Interaction volume radius: 5 \u00c5
Interaction volume height: 15 \u00c5
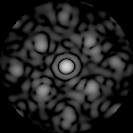
Disorder parameter: 0.472